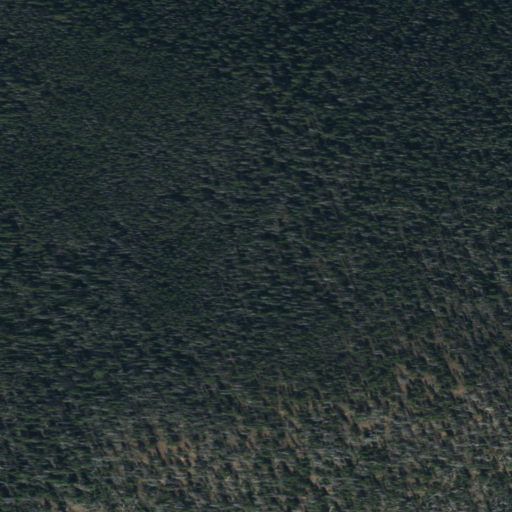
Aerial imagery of ridge(s) in Montana named White Pine Ridge containing only evergreen forest